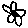
Label: flower